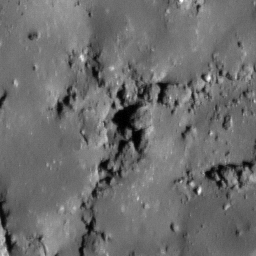
Pit: Tycho 29b
Host crater: Tycho
Host type: impact_melt
Lunar coordinates: latitude -42.847, longitude 348.542